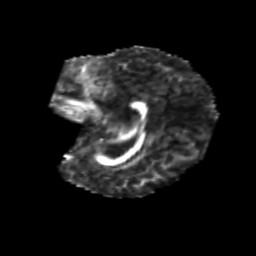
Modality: FA
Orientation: sagittal
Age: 6
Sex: female
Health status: healthy